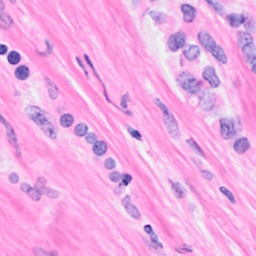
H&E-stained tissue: Breast